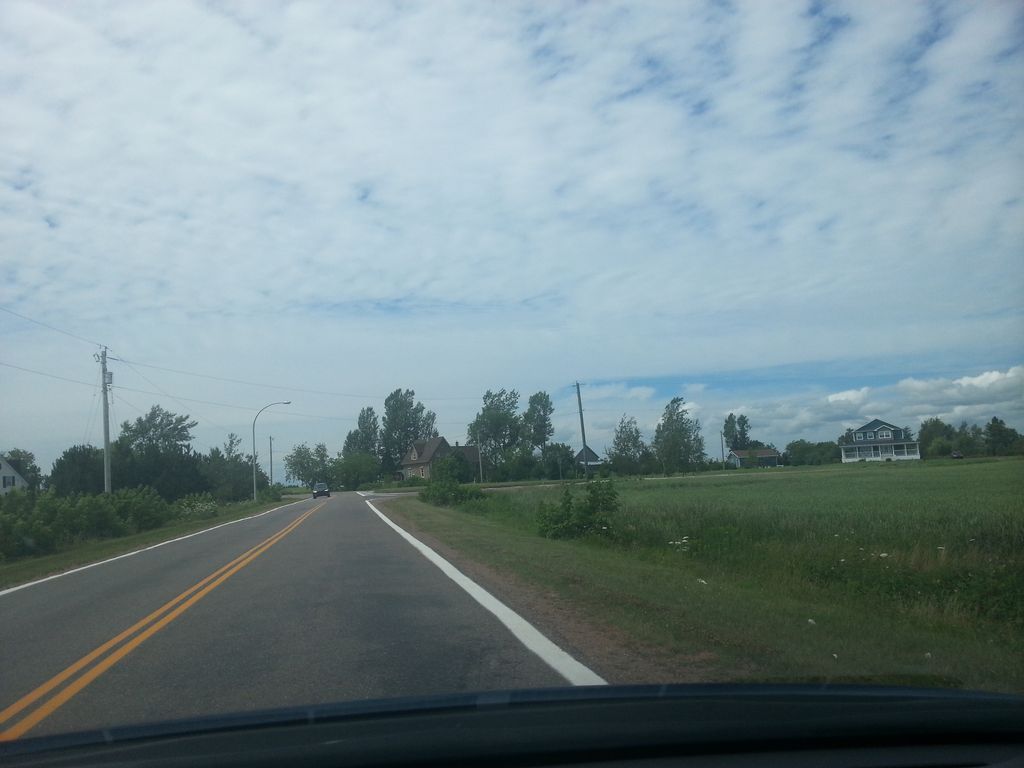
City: charlottetown